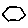
Label: hexagon